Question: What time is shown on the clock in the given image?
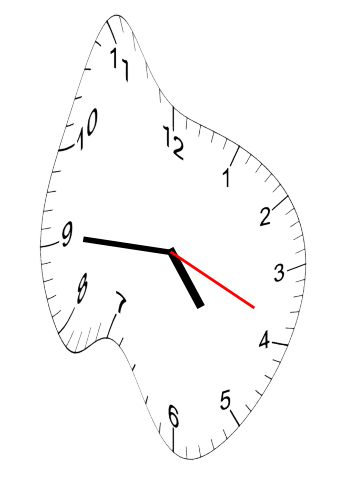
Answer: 04:45:19